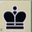
Piece: bK